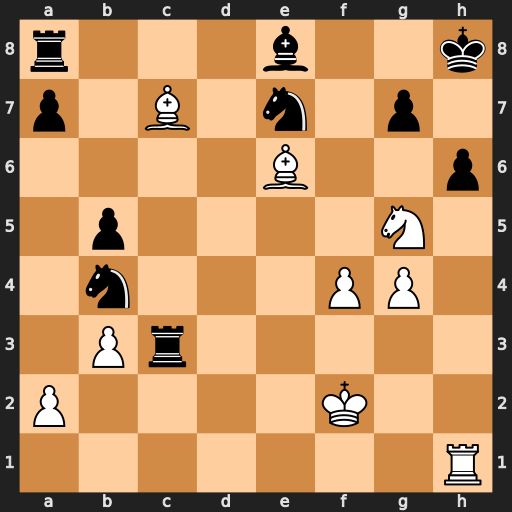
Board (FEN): r3b2k/p1B1n1p1/4B2p/1p4N1/1n3PP1/1Pr5/P4K2/7R
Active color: w
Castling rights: -
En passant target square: -
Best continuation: Rxh6+ gxh6 Be5#